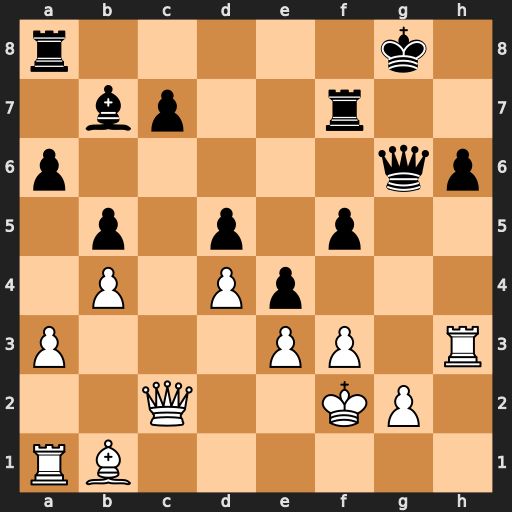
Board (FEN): r5k1/1bp2r2/p5qp/1p1p1p2/1P1Pp3/P3PP1R/2Q2KP1/RB6
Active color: w
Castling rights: -
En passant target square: -
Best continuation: Rg3 Qxg3+ Kxg3